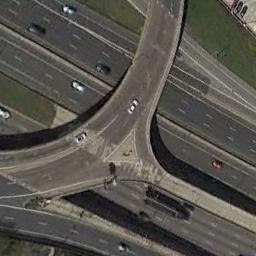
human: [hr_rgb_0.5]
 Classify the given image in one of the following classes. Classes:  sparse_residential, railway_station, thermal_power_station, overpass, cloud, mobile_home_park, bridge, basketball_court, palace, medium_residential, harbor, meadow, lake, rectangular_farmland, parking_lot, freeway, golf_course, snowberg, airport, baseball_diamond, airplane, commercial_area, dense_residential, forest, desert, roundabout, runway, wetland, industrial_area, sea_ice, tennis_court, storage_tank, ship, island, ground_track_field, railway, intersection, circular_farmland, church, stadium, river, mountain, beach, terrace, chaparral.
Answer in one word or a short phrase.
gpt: overpass